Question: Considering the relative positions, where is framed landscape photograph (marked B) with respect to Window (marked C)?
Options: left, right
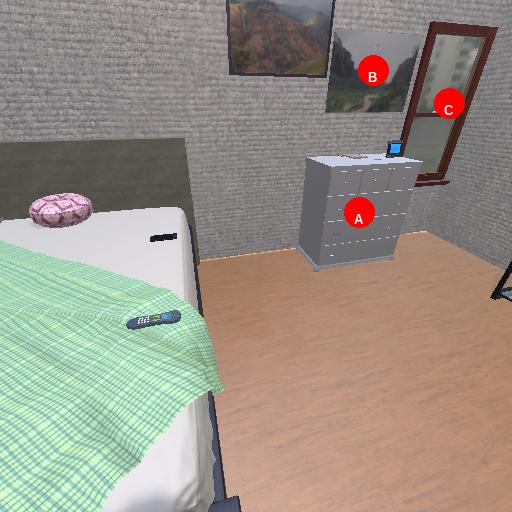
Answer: left